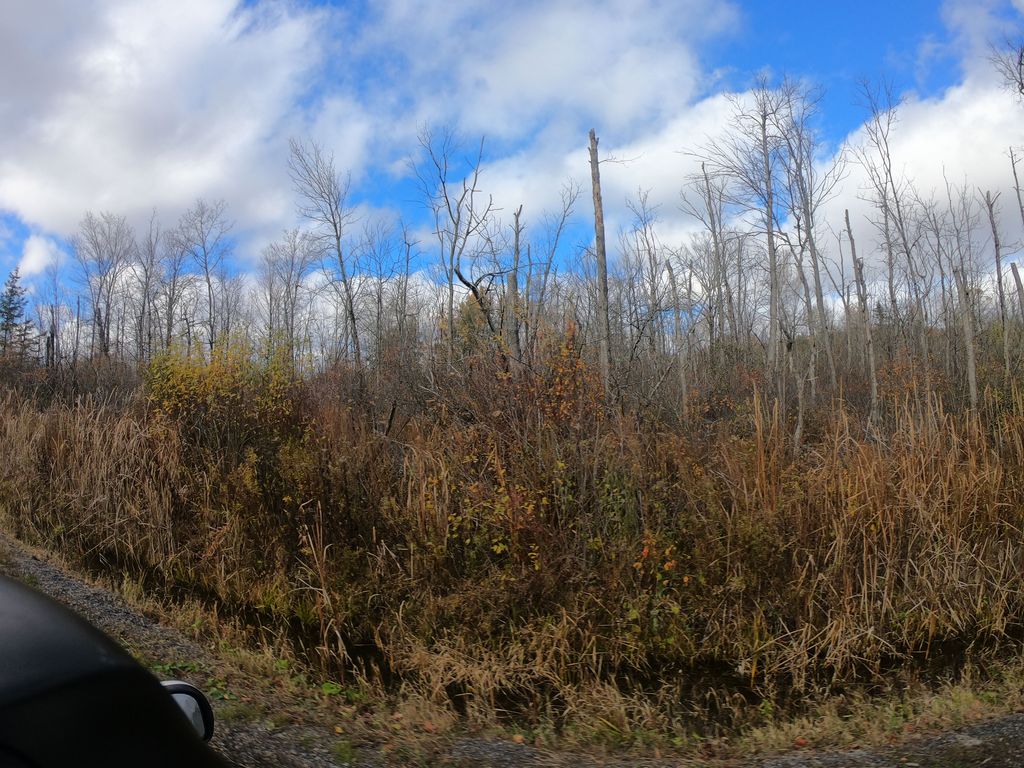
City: ottawa-gatineau